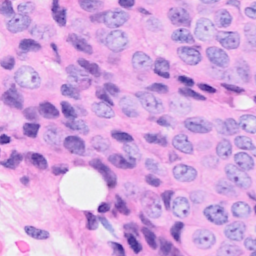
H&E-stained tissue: Breast